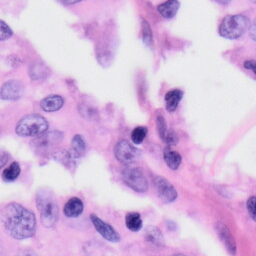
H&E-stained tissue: Skin